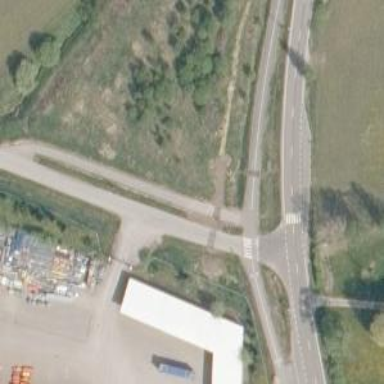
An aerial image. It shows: Road with "give way" sign.